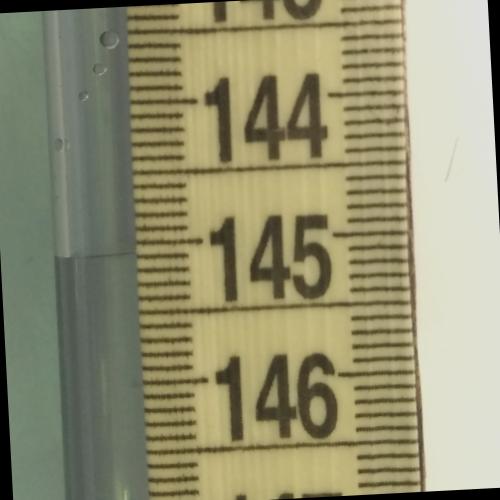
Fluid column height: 145.1 cm